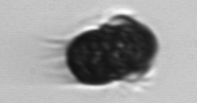
Label: Mesodinium